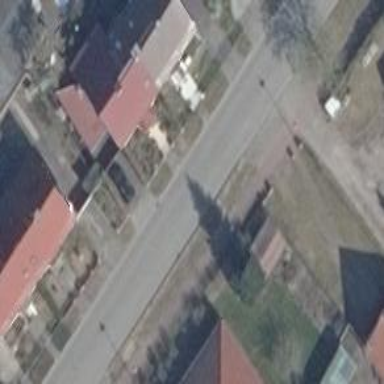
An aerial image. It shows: Asphalt road classified as tertiary.